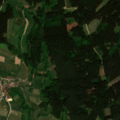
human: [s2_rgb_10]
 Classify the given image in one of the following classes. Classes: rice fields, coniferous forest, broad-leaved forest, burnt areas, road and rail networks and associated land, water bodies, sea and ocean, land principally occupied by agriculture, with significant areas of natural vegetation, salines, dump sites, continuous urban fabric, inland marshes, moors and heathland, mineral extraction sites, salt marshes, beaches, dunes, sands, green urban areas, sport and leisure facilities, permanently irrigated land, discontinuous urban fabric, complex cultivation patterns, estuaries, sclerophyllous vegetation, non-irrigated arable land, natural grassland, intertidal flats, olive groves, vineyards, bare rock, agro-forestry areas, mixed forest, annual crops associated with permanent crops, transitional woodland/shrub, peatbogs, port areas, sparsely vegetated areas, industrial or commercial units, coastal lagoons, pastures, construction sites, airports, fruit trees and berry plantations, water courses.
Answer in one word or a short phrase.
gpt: complex cultivation patterns, land principally occupied by agriculture, with significant areas of natural vegetation, coniferous forest